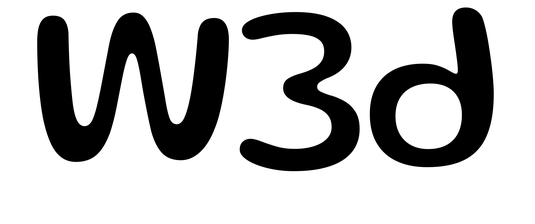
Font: Gluten_Regular